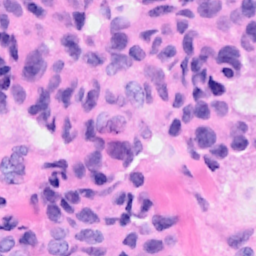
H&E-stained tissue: Breast